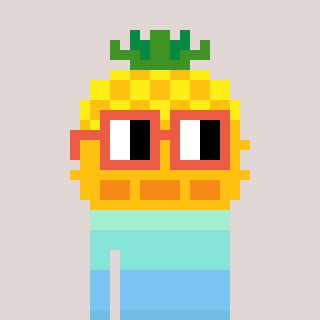
a pixel art character with square orange glasses, a pineapple-shaped head and a bege-colored body on a warm background